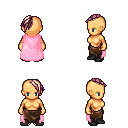
a pixel art fantasy rpg character, female body template, human, tanned skin, pink cape, robe skirt, white blonde long mohawk hairstyle, black shoes, four views (front, back, left, right), 2x2 character sprite sheet, small pixel art, hard edges, no anti-aliasing